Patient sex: M
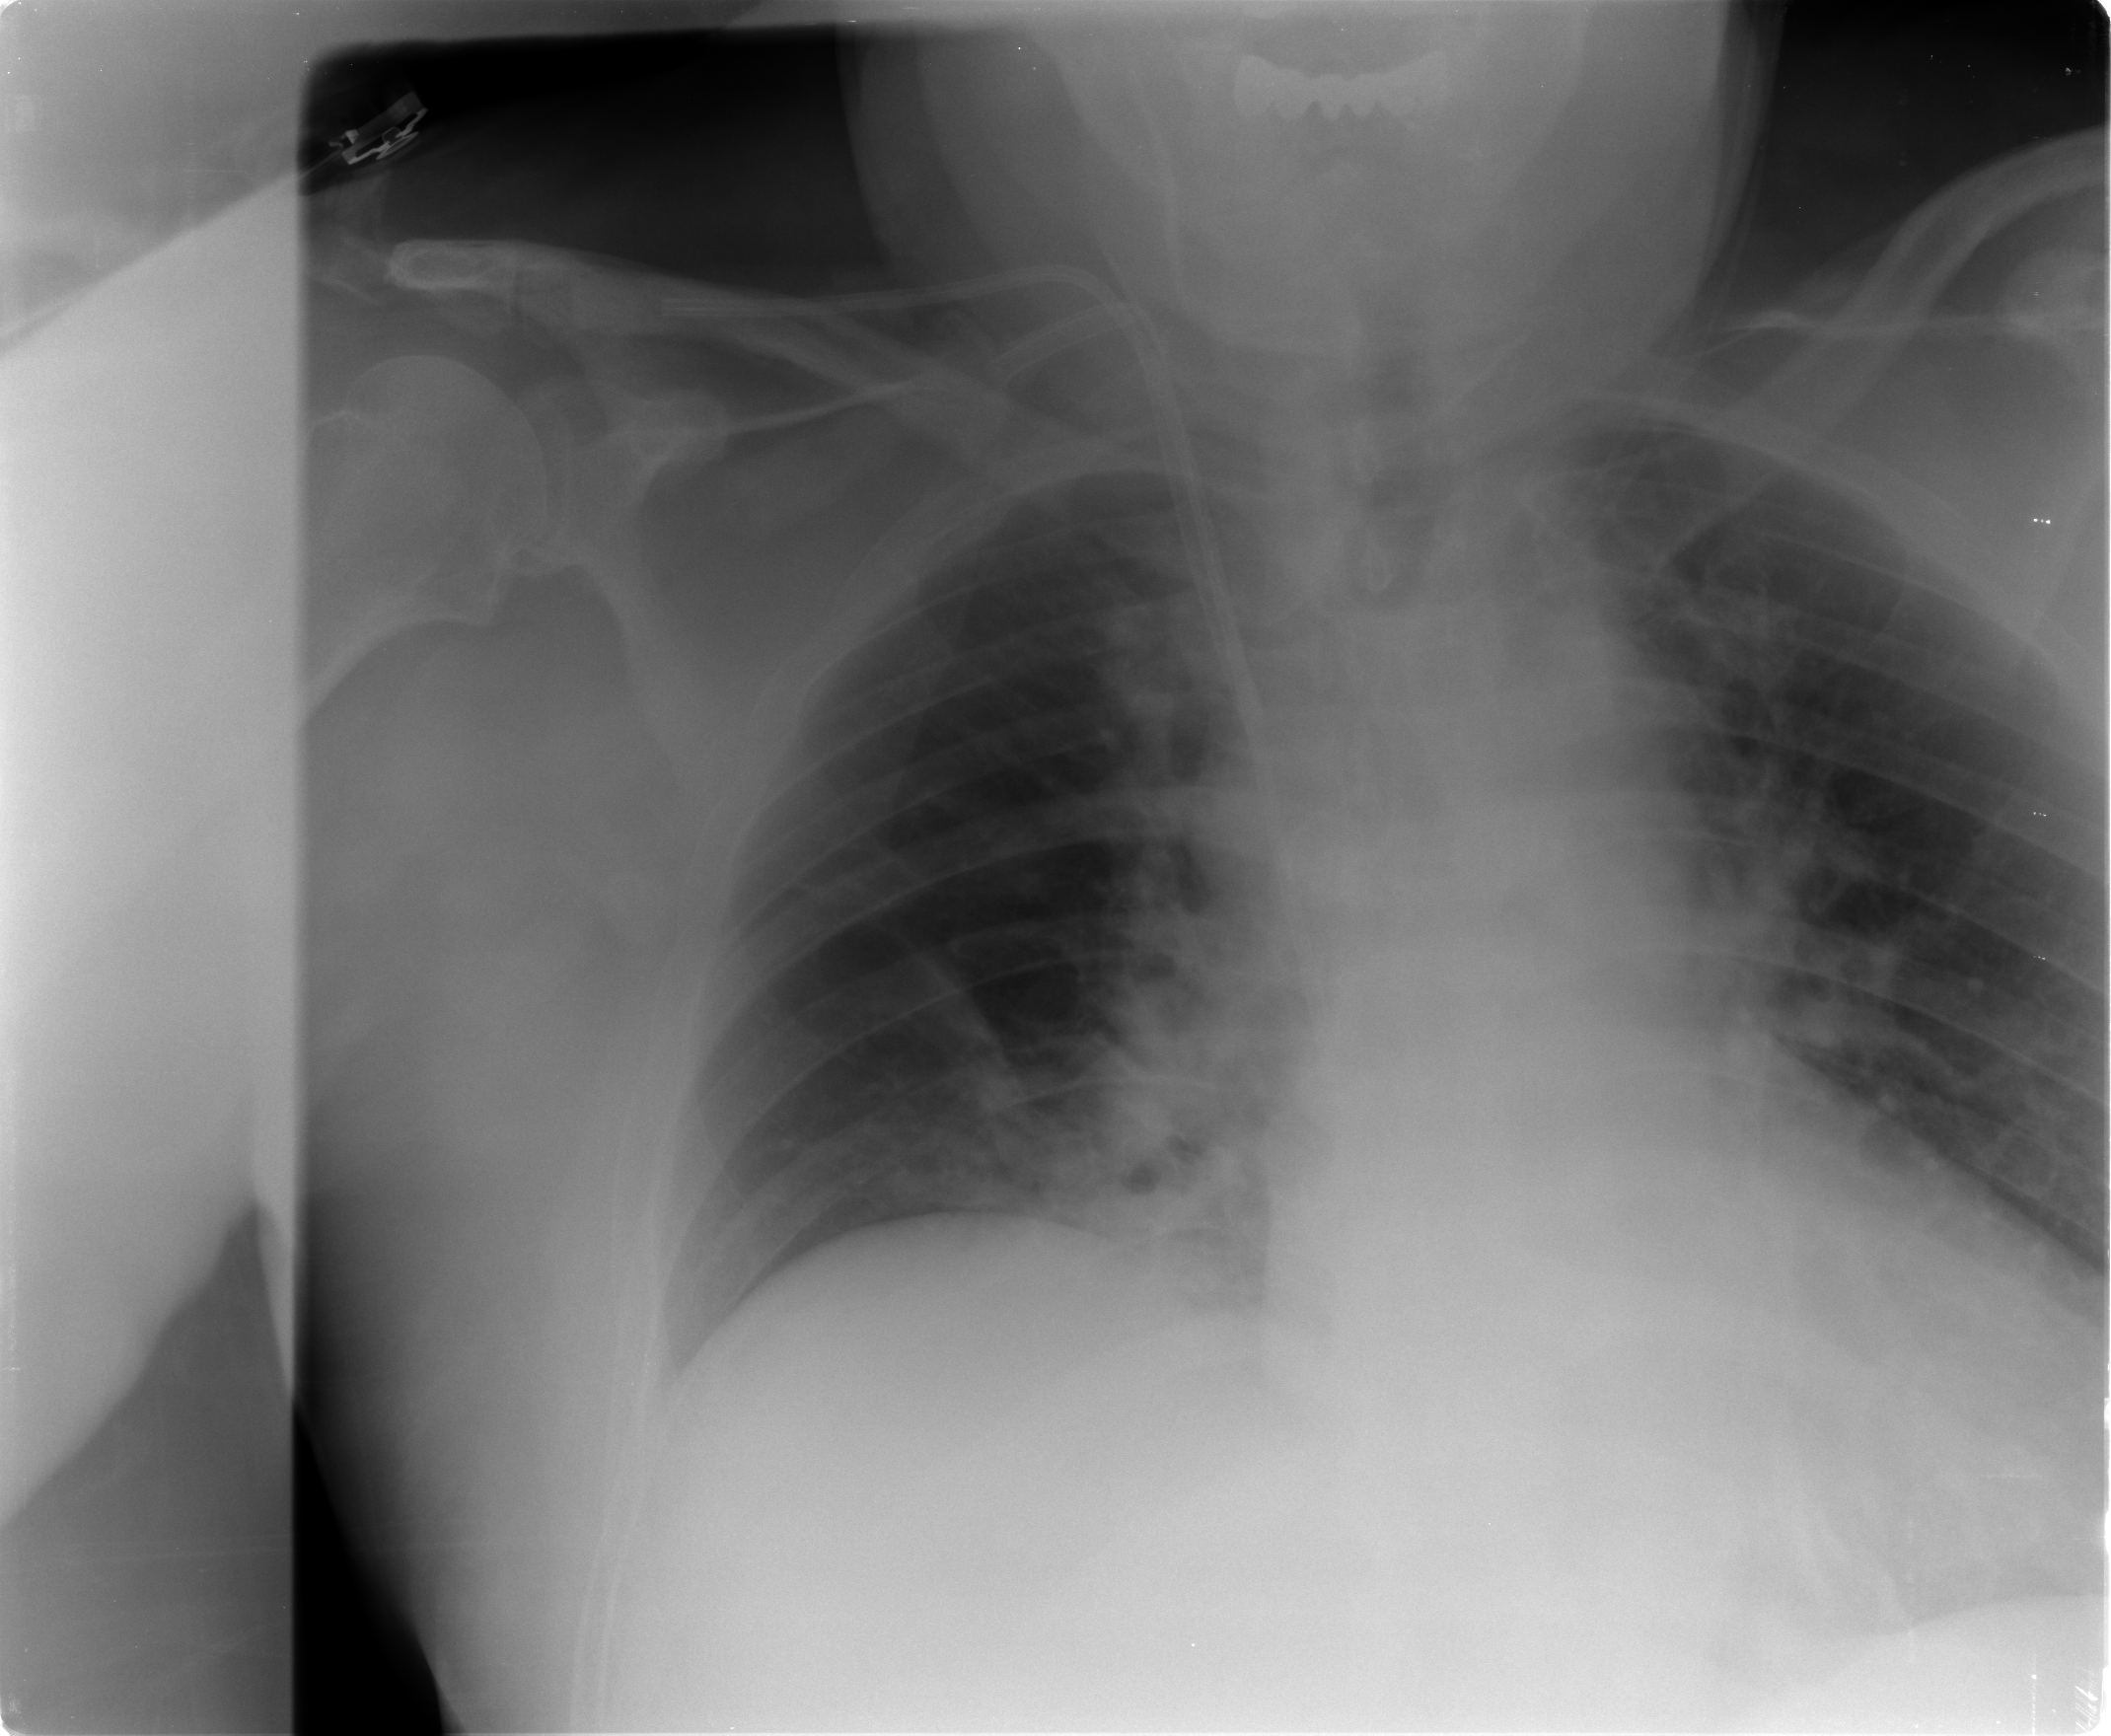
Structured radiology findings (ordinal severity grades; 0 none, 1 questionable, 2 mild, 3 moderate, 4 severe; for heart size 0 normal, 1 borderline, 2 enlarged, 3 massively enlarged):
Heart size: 0
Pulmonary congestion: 0
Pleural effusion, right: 0
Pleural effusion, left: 0
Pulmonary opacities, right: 0
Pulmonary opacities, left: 0
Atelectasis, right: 2
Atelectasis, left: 0